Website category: sports
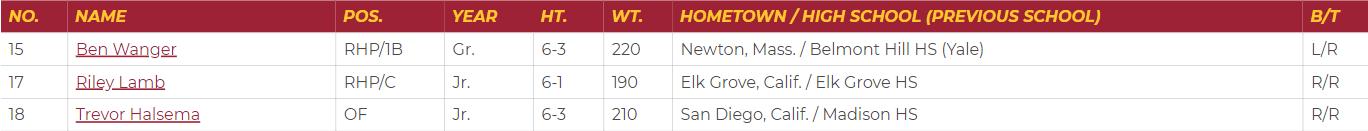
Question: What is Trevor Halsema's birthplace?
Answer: San Diego, Calif.

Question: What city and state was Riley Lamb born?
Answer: Elk Grove, Calif.

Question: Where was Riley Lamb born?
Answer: Elk Grove, Calif.

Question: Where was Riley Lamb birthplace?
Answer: Elk Grove, Calif.

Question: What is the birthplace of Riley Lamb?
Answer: Elk Grove, Calif.

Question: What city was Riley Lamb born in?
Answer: Elk Grove, Calif.

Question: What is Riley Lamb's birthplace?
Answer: Elk Grove, Calif.

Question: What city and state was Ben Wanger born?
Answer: Newton, Mass.

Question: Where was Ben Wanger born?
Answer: Newton, Mass.

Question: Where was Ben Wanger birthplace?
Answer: Newton, Mass.

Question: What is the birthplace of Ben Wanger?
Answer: Newton, Mass.

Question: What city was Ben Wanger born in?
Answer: Newton, Mass.

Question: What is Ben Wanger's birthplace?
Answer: Newton, Mass.

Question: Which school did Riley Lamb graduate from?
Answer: Elk Grove HS

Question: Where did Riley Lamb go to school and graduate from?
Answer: Elk Grove HS

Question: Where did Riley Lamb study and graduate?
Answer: Elk Grove HS

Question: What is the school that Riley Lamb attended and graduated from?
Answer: Elk Grove HS

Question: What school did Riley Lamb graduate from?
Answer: Elk Grove HS

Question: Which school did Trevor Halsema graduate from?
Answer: Madison HS

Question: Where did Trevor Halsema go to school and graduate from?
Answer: Madison HS

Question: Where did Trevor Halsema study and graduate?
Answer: Madison HS

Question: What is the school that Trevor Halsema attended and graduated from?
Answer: Madison HS

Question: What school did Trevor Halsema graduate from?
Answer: Madison HS

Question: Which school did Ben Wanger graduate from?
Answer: Belmont Hill HS (Yale)

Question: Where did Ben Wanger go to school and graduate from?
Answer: Belmont Hill HS (Yale)

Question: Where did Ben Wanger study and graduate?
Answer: Belmont Hill HS (Yale)

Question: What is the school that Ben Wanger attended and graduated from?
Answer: Belmont Hill HS (Yale)

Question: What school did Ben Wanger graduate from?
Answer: Belmont Hill HS (Yale)